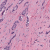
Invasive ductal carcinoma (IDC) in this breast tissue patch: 1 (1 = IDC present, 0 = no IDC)